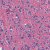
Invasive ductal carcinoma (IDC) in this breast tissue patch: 1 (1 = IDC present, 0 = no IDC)